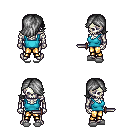
a pixel art fantasy rpg character, male body template, skeleton, teal pirate shirt, gold greaves, gray swoop hairstyle, white slippers, dagger, four views (front, back, left, right), 2x2 character sprite sheet, small pixel art, hard edges, no anti-aliasing